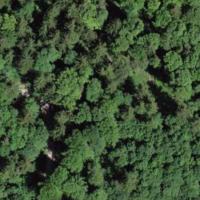
EUNIS habitat code: 44
Species observed at this site:
Ilex aquifolium